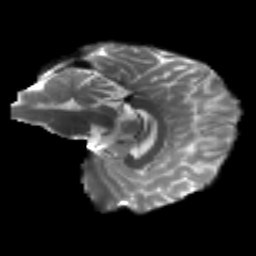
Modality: T2w
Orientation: sagittal
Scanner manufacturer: siemens
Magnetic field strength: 3 T
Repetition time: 4.16 s
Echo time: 0.0806 s